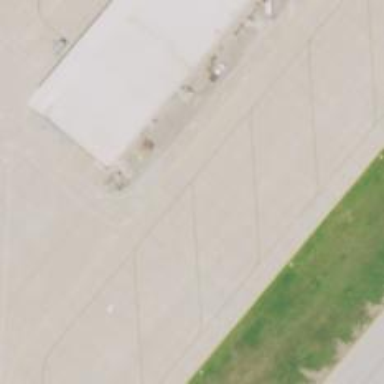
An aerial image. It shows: Image of taxiway at airport.